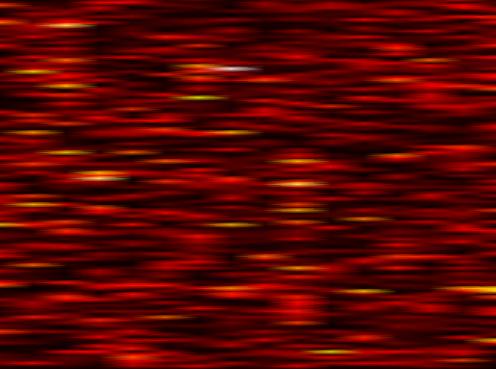
Label: OFDM